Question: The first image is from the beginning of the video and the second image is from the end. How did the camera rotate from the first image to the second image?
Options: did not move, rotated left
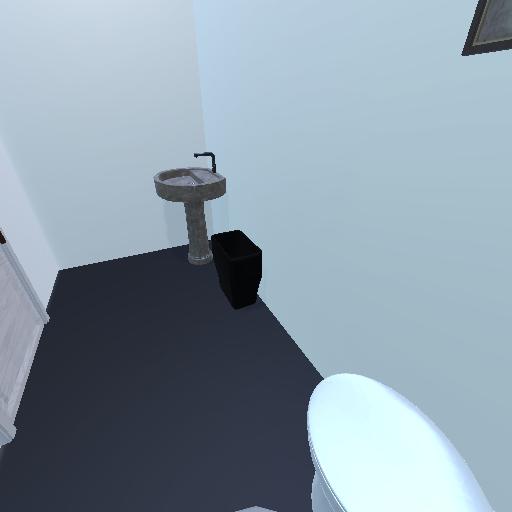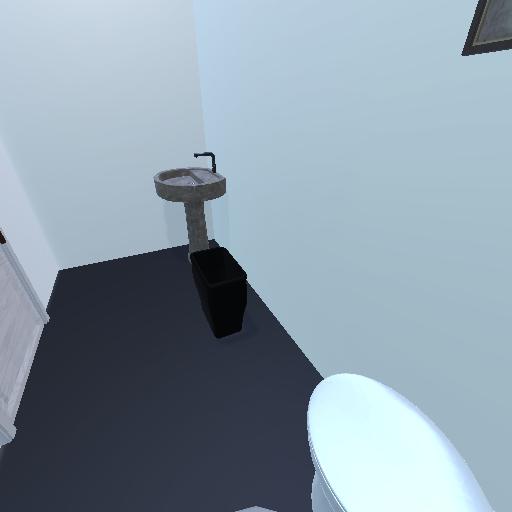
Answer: did not move